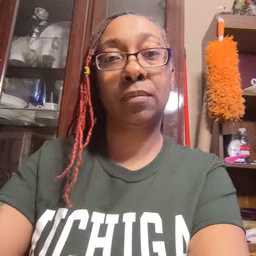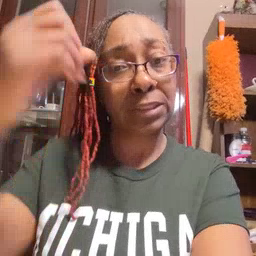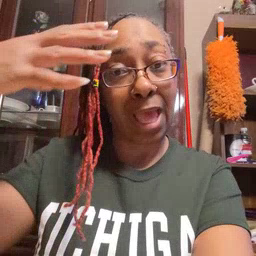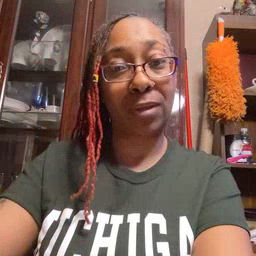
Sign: shower